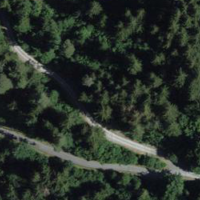
EUNIS habitat code: 44
Species observed at this site:
Campanula trachelium